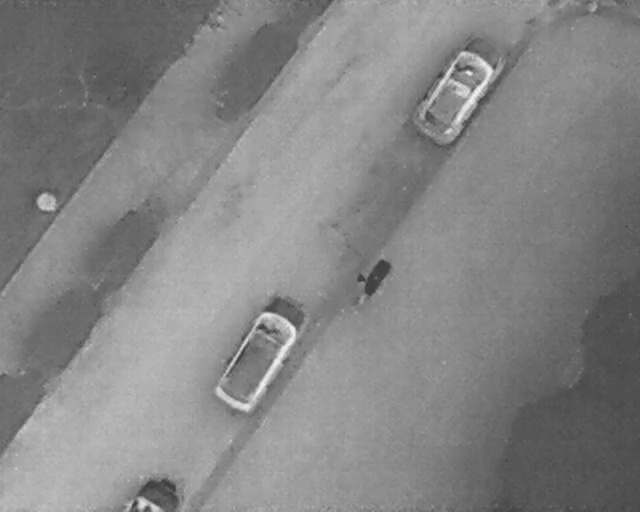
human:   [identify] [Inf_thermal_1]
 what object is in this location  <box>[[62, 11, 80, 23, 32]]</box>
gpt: <ref>1 large car at the top right</ref>